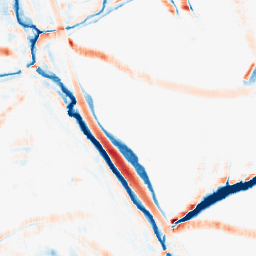
Category: morphological
Decomposition family: morphological_square
Decomposition parameters: operation: average
size: 15
Upsampling method: regularized
Upsampling parameters: scale: 2
lambda_reg: 0.001
Upsampling scale: 2